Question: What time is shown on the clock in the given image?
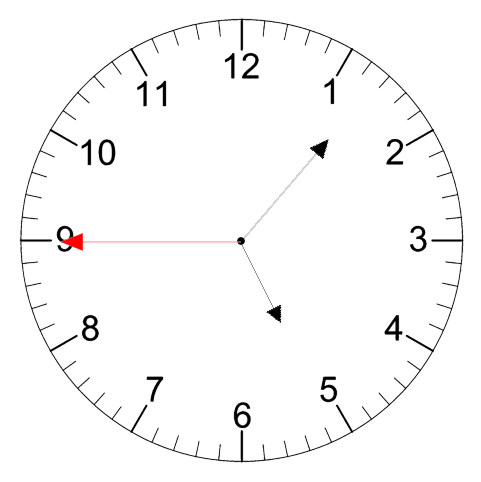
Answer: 05:06:45